Interaction volume radius: 10 \u00c5
Interaction volume height: 35 \u00c5
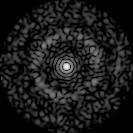
Disorder parameter: 0.8431